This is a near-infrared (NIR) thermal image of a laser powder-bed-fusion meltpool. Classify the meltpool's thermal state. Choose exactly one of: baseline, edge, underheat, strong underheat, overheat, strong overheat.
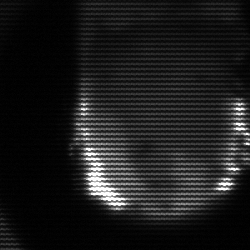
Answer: baseline